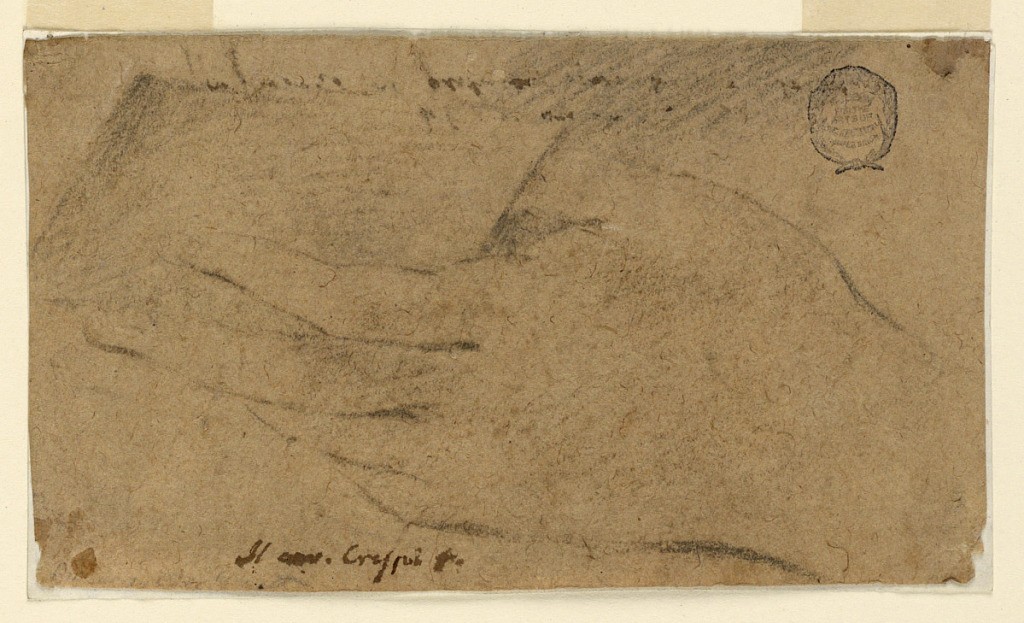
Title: Study: The left hand of a woman holding a sheet of paper
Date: early 18th century
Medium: Black chalk on rough brown paper
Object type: Drawing
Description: Horizontal composition of a woman's left hand turned toward the left with the thumb above. The farther part of the hand is hidden by the sheet of paper she is holding.